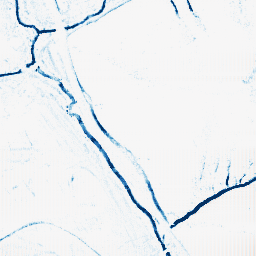
Category: morphological
Decomposition family: morphological_square
Decomposition parameters: operation: closing
size: 5
Upsampling method: fft_zeropad
Upsampling parameters: scale: 8
Upsampling scale: 8